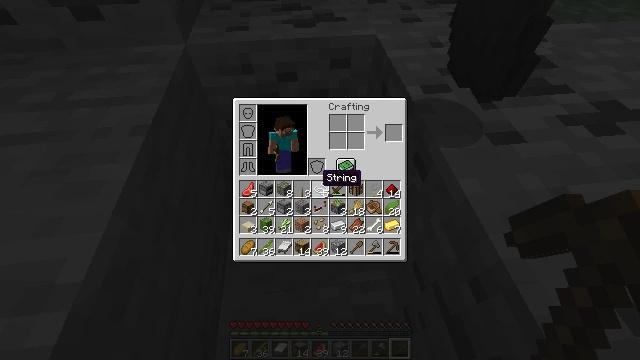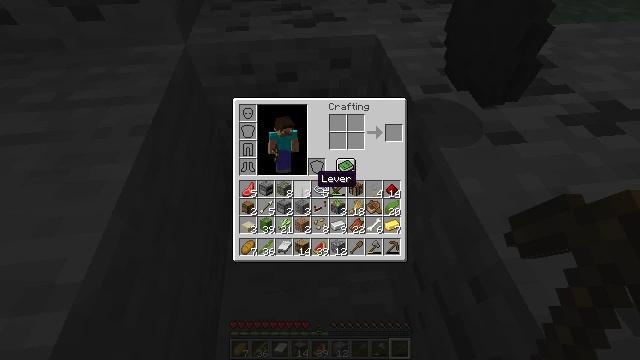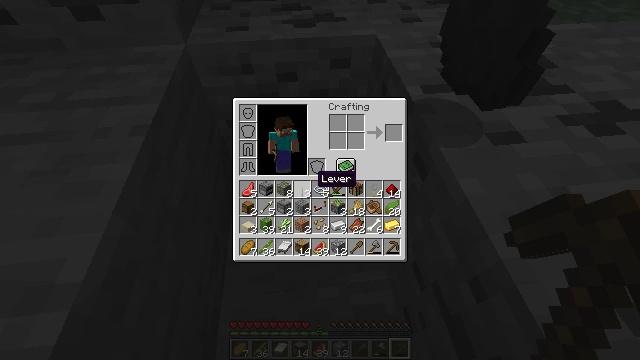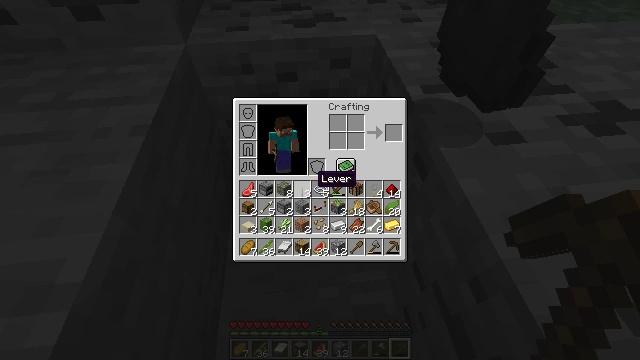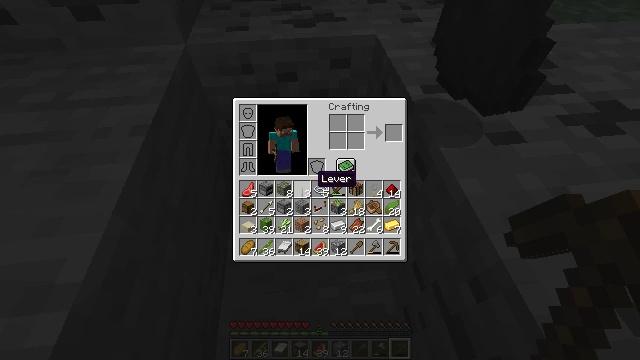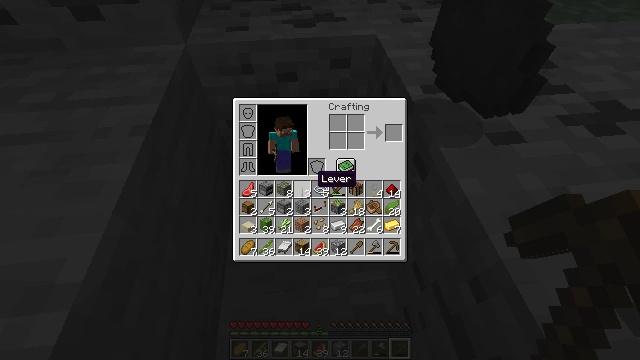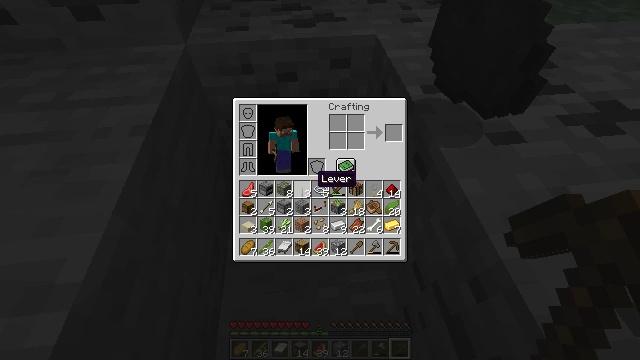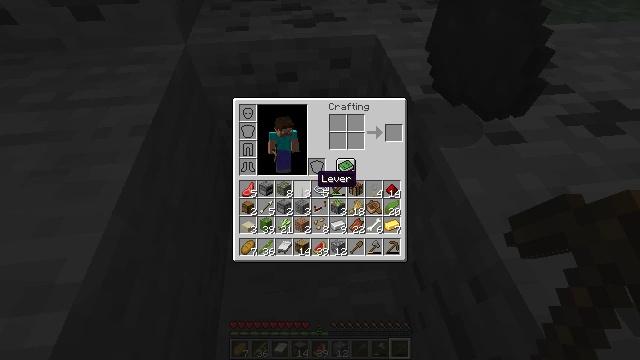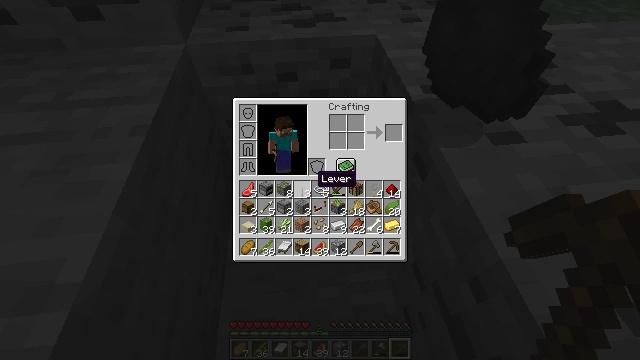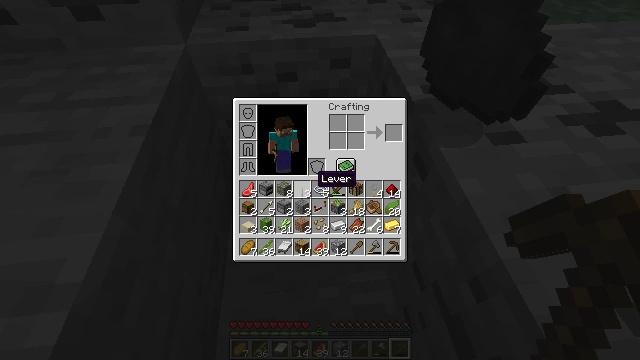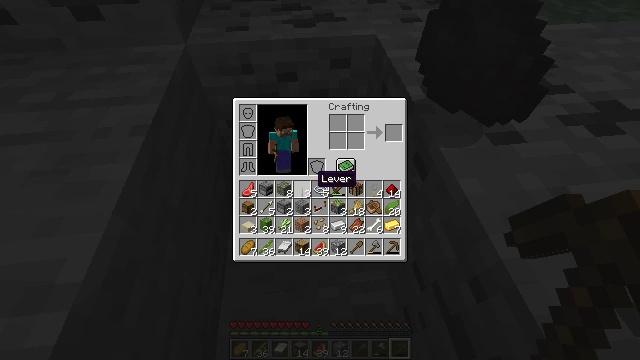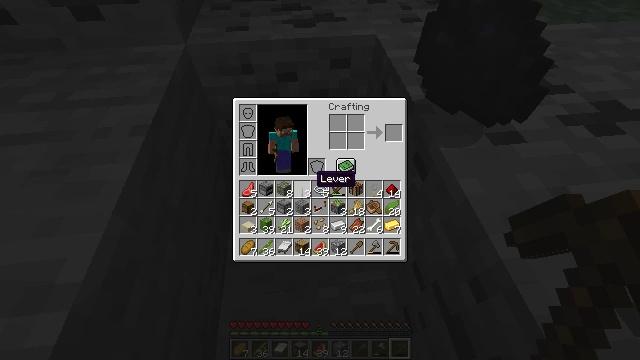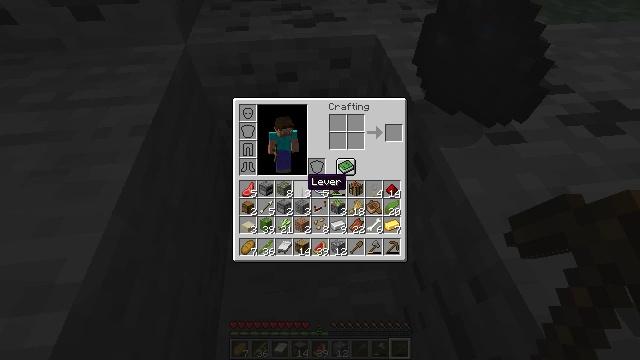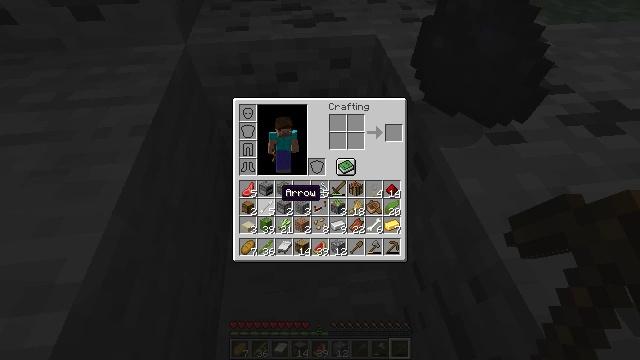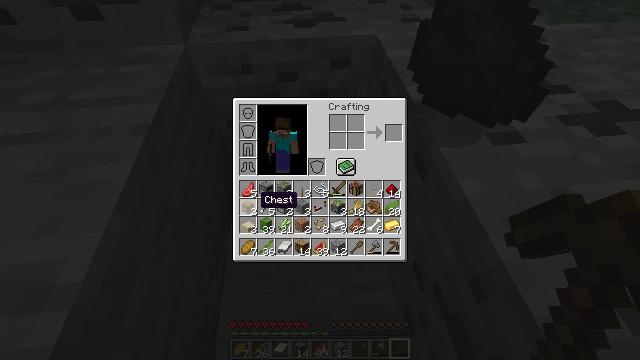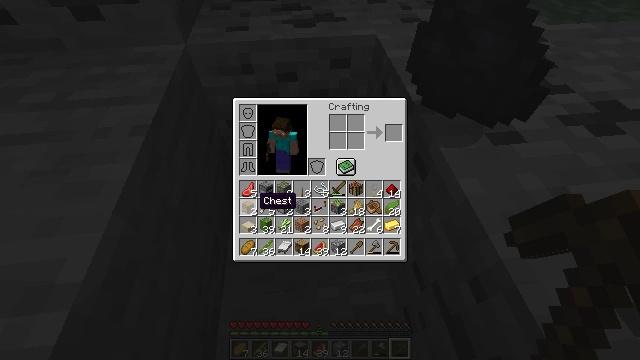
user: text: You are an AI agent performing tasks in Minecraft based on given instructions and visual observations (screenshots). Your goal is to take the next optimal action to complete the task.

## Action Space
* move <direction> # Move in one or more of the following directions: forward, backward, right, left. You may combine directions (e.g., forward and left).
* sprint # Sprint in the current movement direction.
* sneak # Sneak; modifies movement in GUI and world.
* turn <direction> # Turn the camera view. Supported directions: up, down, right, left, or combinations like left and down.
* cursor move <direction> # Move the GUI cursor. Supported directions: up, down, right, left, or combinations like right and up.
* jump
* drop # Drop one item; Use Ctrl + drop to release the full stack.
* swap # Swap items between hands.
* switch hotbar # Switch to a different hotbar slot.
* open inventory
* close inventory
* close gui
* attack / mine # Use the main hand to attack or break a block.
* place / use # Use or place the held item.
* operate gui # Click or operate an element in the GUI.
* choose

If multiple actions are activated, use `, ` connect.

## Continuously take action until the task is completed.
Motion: motion action
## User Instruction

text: Drop an arrow.
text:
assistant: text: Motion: no_op
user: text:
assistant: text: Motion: no_op
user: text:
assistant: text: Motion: no_op
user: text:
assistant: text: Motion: no_op
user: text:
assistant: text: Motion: no_op
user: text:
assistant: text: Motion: no_op
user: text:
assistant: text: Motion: no_op
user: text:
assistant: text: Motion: no_op
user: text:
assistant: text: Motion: no_op
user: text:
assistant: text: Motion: no_op
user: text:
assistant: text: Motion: no_op
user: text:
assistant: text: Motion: cursor move left
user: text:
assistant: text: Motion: cursor move left and down
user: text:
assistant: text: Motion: cursor move left and down
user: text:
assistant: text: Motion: no_op
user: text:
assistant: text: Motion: no_op
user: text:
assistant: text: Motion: no_op
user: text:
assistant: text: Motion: no_op
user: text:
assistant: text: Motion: cursor move right
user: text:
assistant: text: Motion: no_op
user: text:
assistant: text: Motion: no_op
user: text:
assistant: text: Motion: cursor move up
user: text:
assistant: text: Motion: cursor move left and up
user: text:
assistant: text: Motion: no_op
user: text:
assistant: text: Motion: no_op
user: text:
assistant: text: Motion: no_op
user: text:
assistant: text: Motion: cursor move right
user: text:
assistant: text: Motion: cursor move right
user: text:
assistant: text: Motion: no_op
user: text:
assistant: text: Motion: no_op